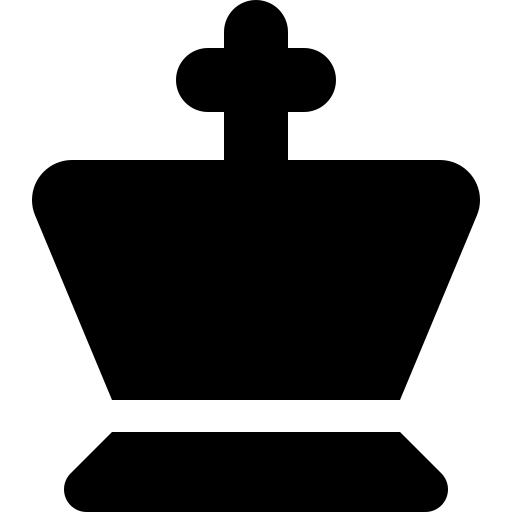
Tags: icon, FontAwesome, fa-icon, solid, chess, king